Interaction volume radius: 5 \u00c5
Interaction volume height: 40 \u00c5
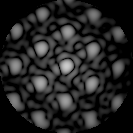
Disorder parameter: 0.1701